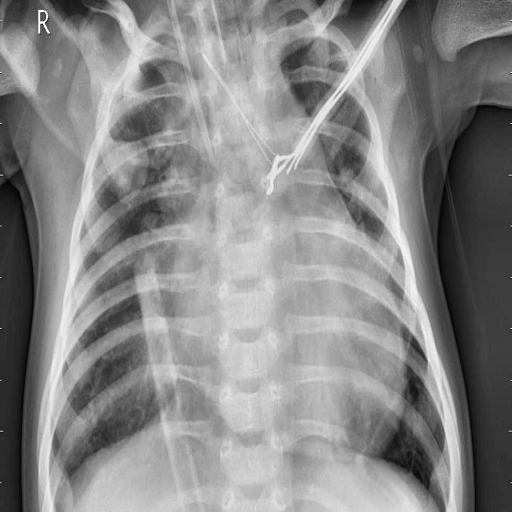
Finding: PNEUMONIA